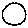
Label: circle